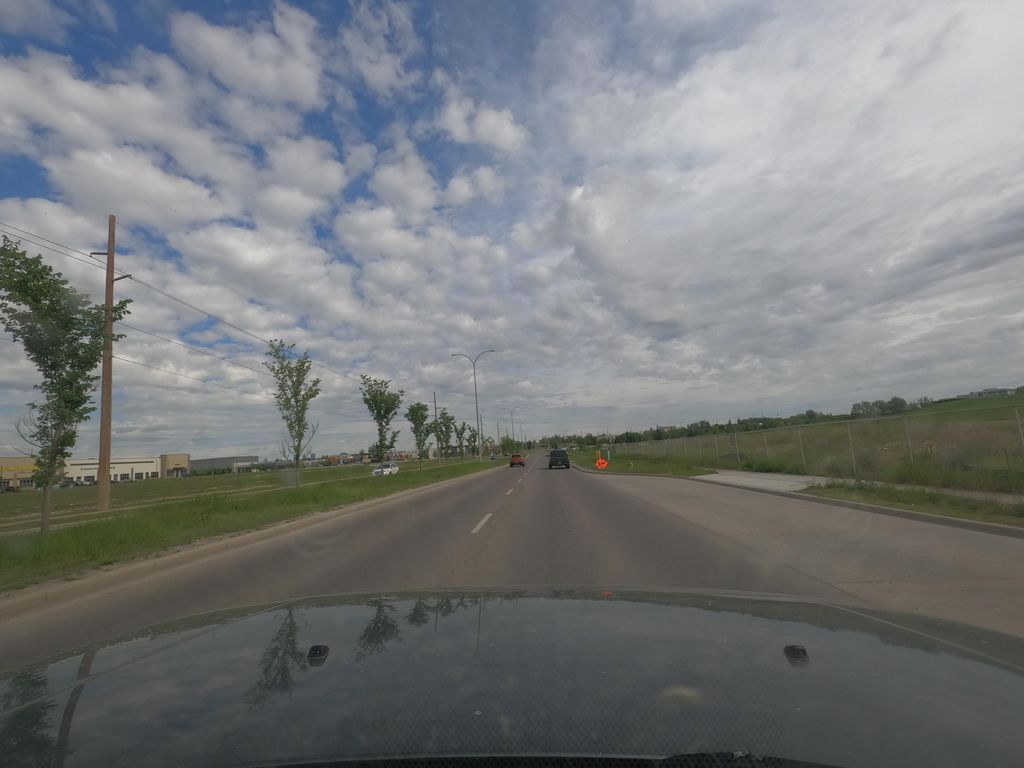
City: calgary